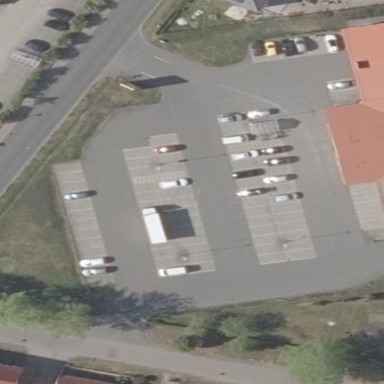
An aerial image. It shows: Parking area with surface.